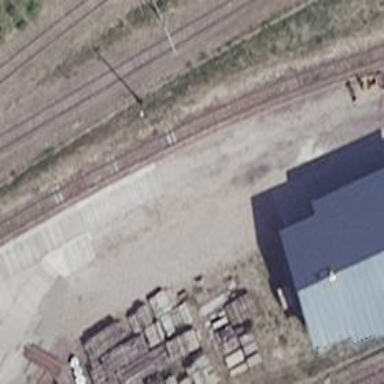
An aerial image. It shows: Preserved railway yard with rail tracks.